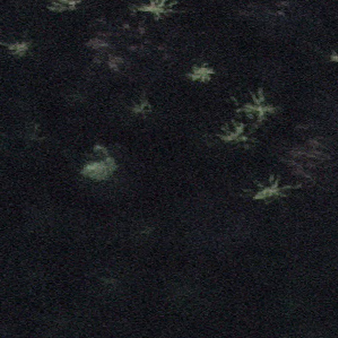
Label: other